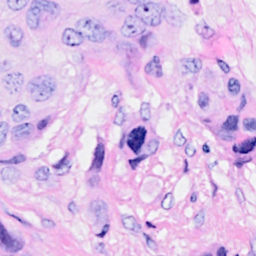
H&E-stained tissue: Breast